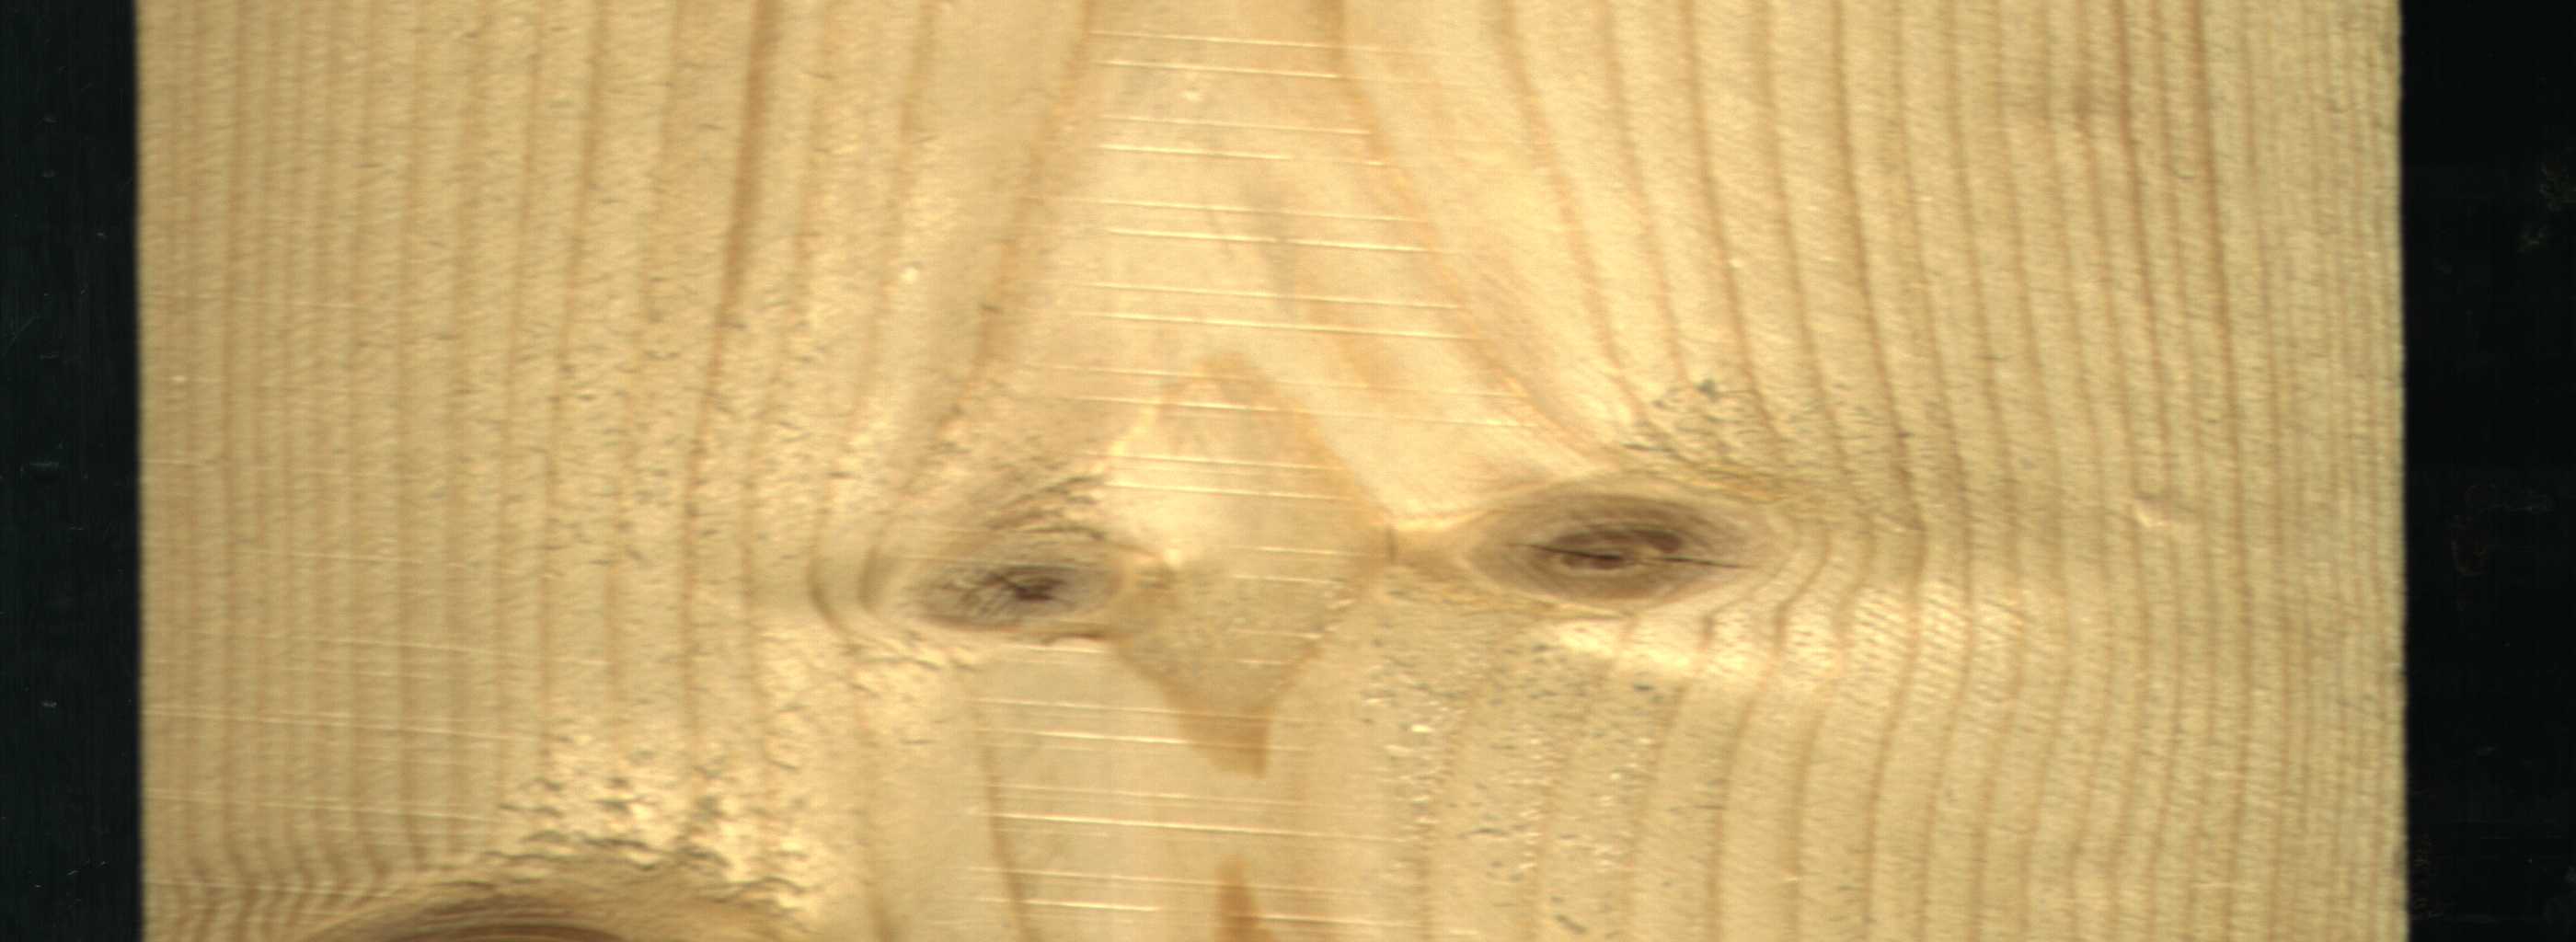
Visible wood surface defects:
knot_with_crack
Live_Knot
Live_Knot